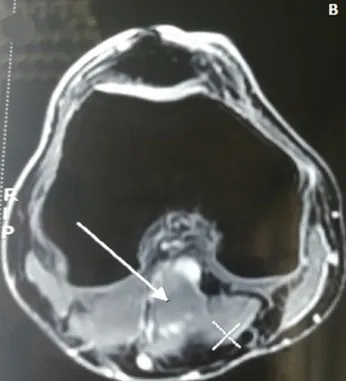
The abnormal musculotendinous insertion of the medial gastrocnemius head (arrow).
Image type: radiology (mri)